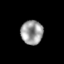
Tissue: skin
Cell type: Epithelial cells
Senescence score: 0.2746
Nuclear area (px): 514
Mean DAPI intensity: 158.389